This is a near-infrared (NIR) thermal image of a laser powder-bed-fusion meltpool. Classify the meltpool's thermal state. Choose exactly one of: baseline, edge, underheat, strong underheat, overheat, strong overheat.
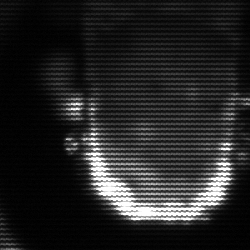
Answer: baseline